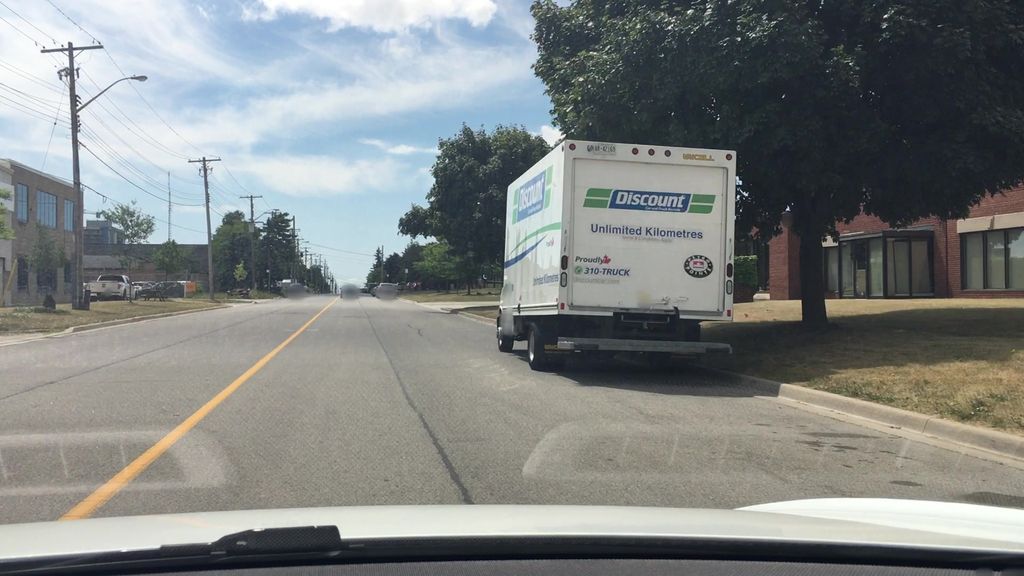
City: toronto